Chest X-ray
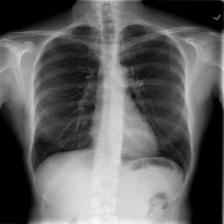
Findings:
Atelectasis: negative
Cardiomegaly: negative
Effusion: negative
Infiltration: negative
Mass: negative
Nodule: negative
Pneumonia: negative
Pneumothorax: negative
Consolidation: negative
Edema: negative
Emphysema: negative
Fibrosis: negative
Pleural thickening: negative
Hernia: negative